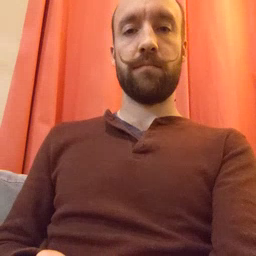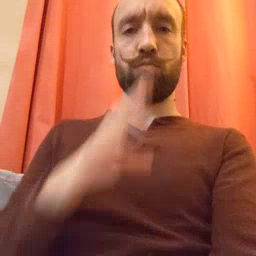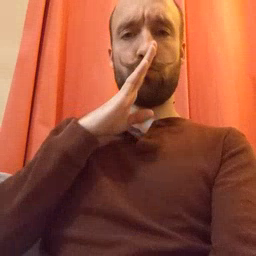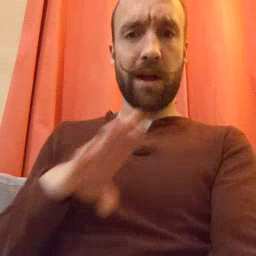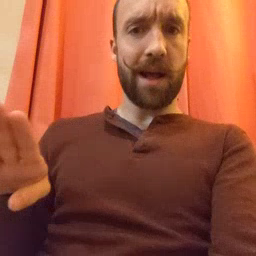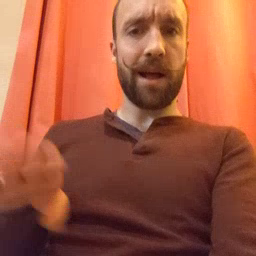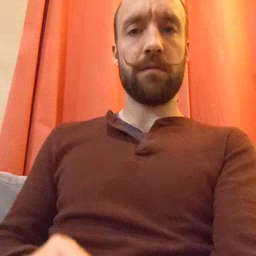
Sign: quiet